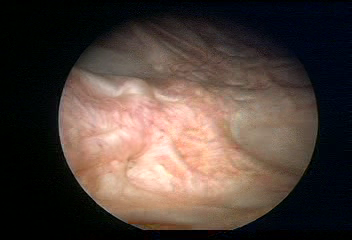
Modality: WLC
Class: Normal mucosa
Bladder cancer association: No